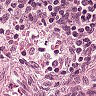
Metastatic tissue present: no